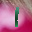
Label: 1